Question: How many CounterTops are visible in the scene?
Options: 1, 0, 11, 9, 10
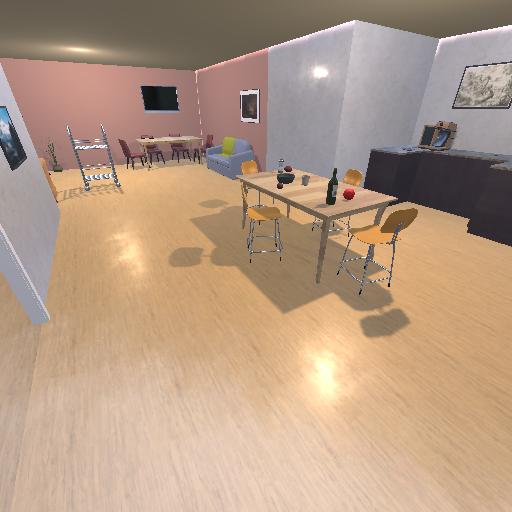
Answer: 1